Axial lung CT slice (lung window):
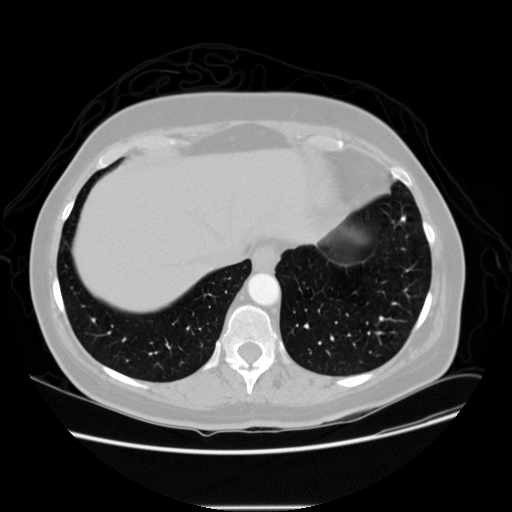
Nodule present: yes
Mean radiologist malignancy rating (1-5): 1